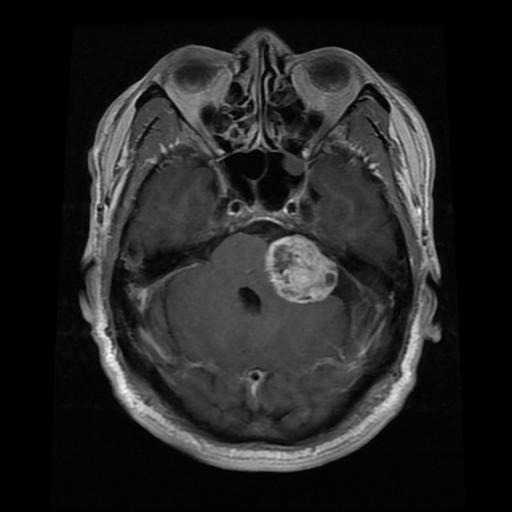
Label: meningioma